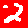
Digit: 2